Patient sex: M
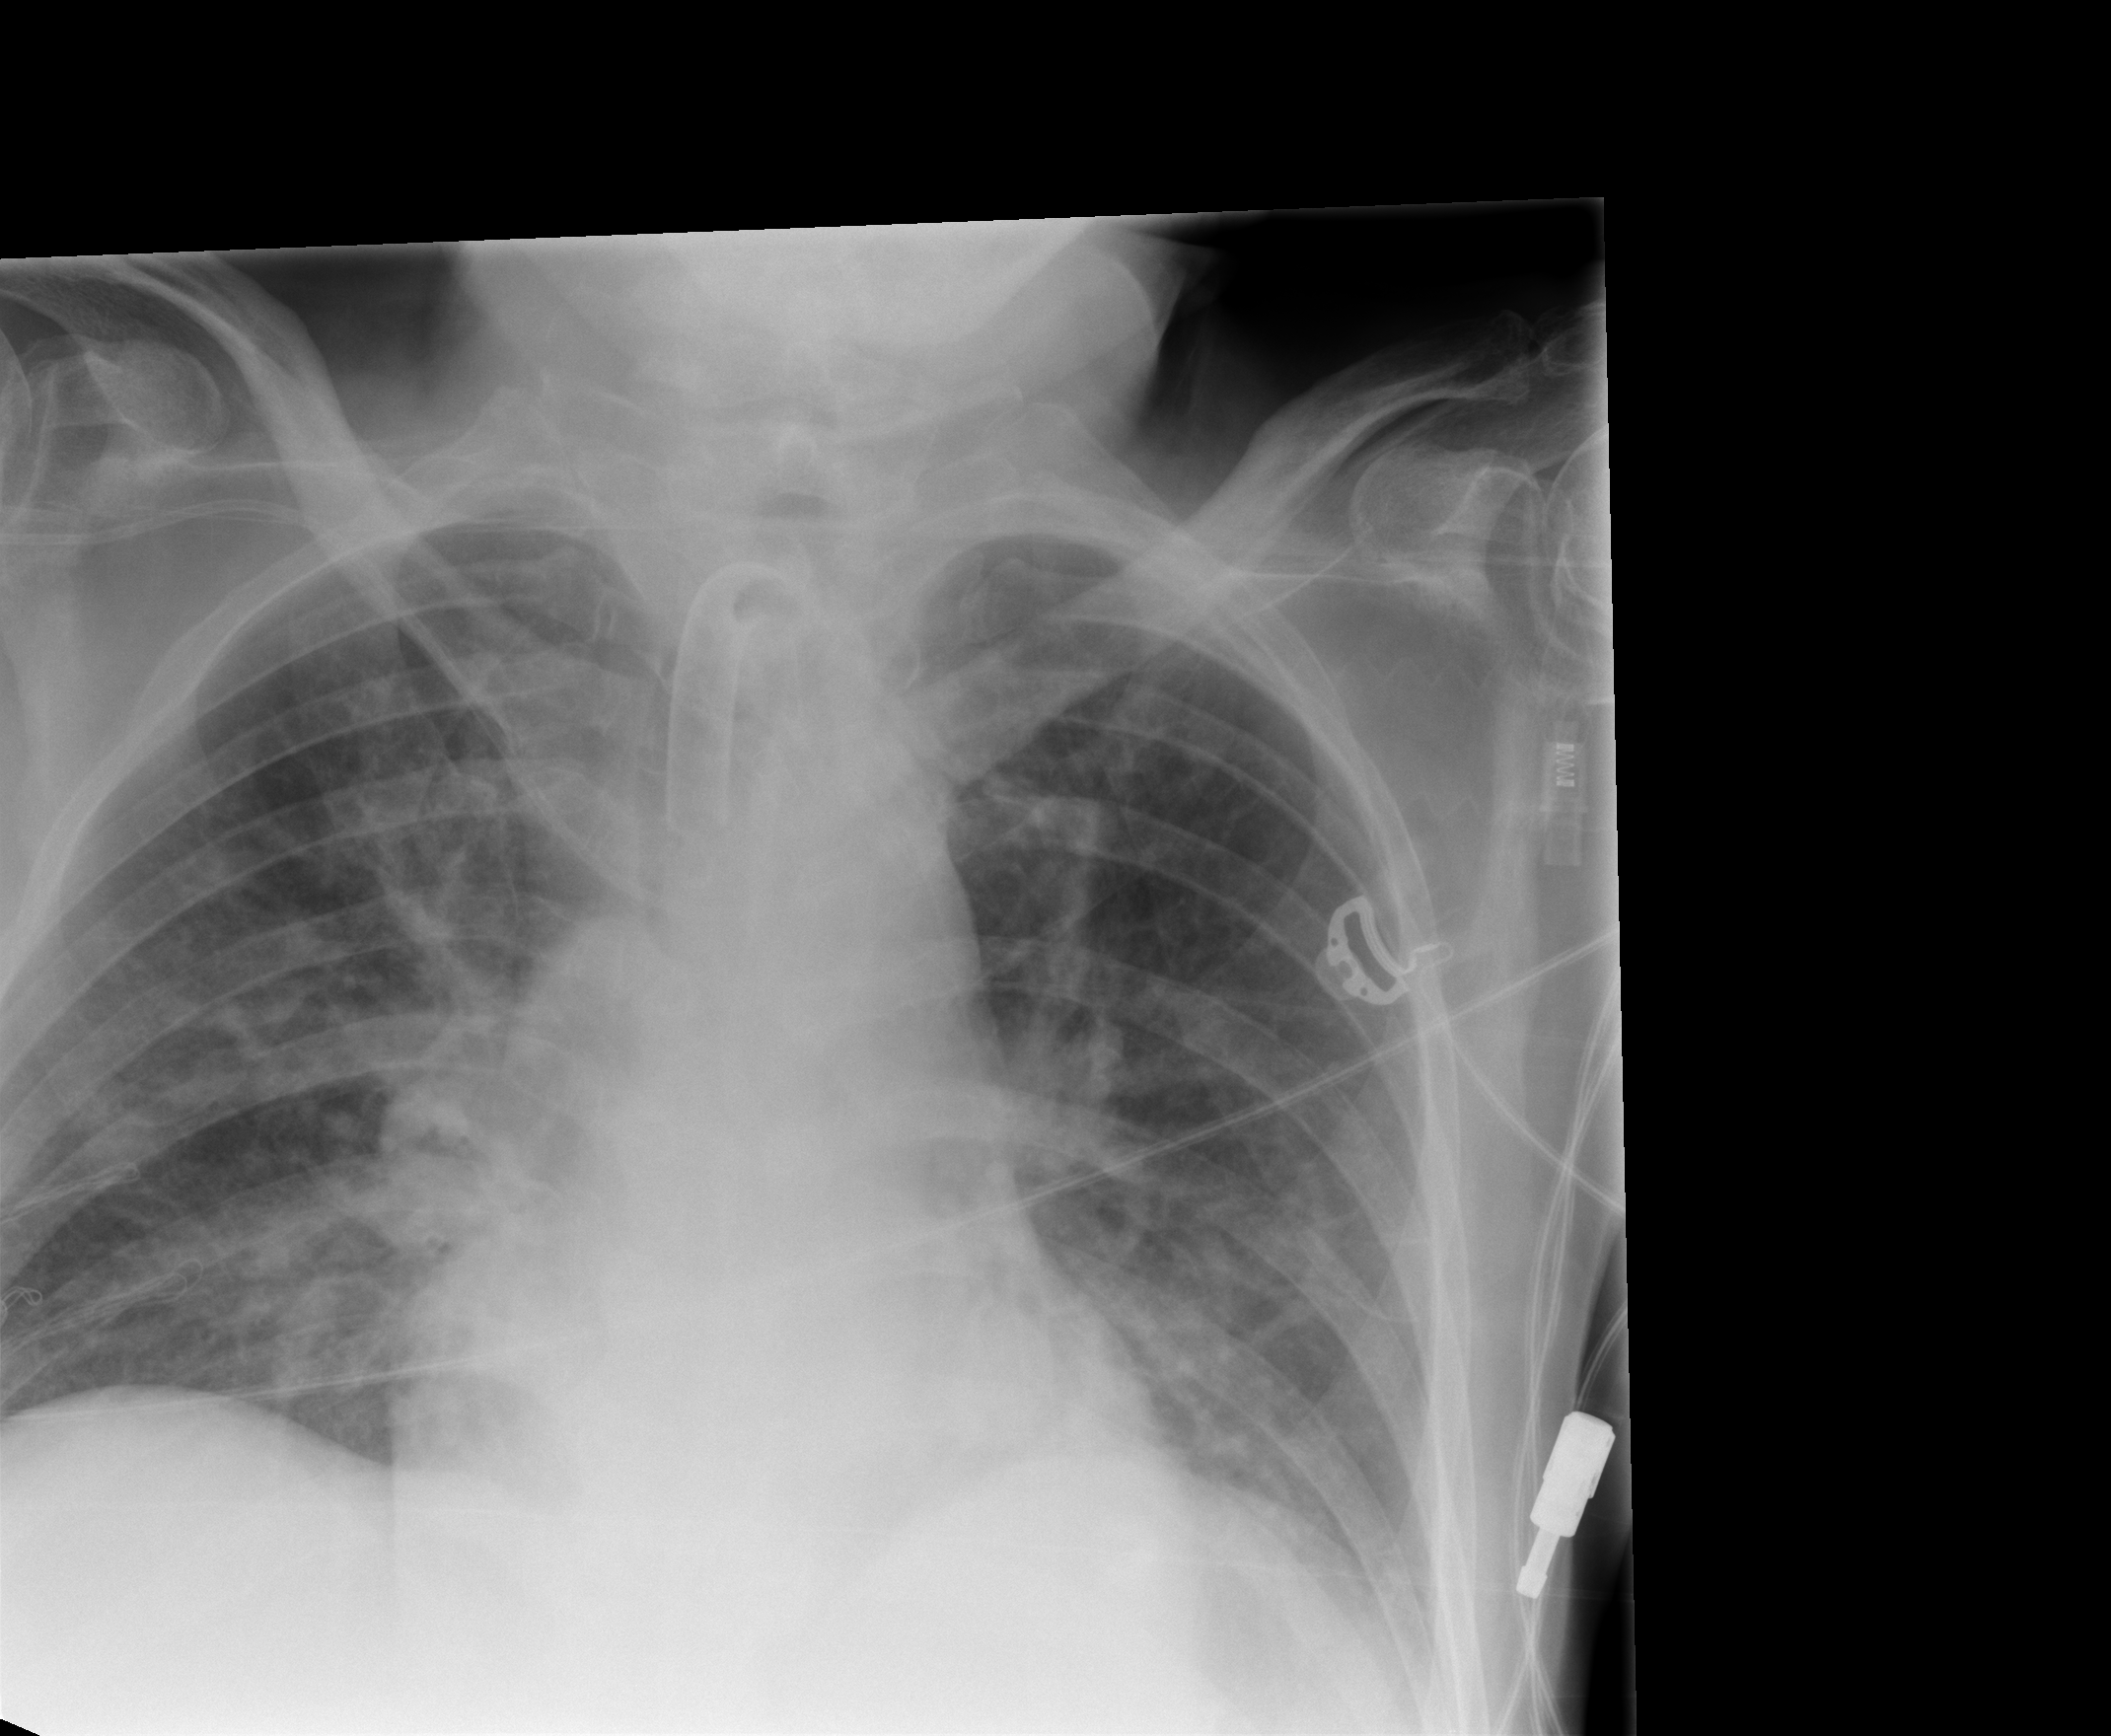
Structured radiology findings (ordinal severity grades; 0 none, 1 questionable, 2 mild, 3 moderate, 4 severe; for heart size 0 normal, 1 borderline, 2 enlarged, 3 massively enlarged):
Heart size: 0
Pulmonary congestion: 2
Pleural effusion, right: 0
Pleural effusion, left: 0
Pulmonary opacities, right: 2
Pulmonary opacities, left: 2
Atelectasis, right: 2
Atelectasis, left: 2